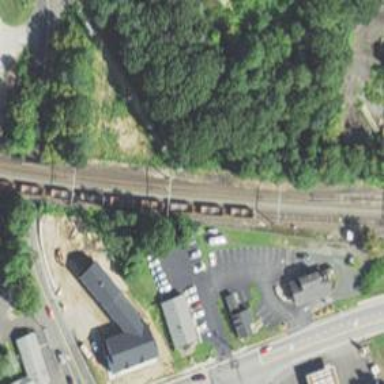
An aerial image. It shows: Railway with electrified contact lines.